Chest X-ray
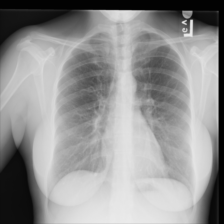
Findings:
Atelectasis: negative
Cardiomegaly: negative
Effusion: negative
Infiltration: negative
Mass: negative
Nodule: negative
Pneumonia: negative
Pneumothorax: negative
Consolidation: negative
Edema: negative
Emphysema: negative
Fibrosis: negative
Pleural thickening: negative
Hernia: negative